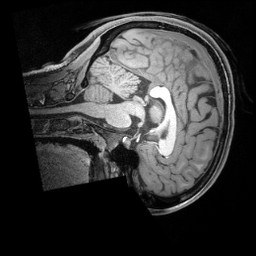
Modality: T1w
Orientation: sagittal
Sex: female
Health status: ill
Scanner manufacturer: siemens
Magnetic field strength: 3 T
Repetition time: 2.4 s
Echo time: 0.00201 s